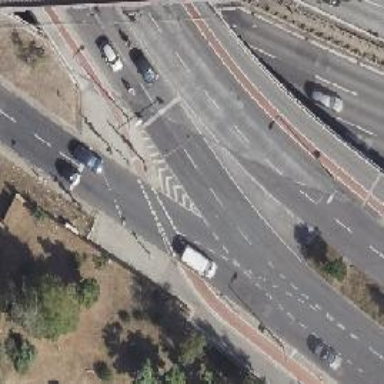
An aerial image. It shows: Secondary road with dual carriageway and asphalt surface. It has cycle track on the right.